Question: I'll keep this short and sweet. I have a table that prints everything I need it to just fine. What I am trying to do is group the data rows under Program 1 together so instead of Program 1 printing, inserting the data, then printing again followed by another set of data, I want it to look like the "Expected Results" table. There are going to be way more than 2 per program, just used that as an example. I have been stuck on this for a while and just cannot seem to figure it out. I also would like to be able to collapse and expand these rows that way not everything is showing

'''
**Expected Result**
+------------+----------------------+-----------+------------+--------------+--------------+
| Program | To | Date | Approved | Notes | Deliverable |
+------------+----------------------+-----------+------------+--------------+--------------+
| Program 1 | example@example.com | 12/23/2018| Yes | Example Notes| MSR |
| | example@example.com | 03/30/2020| Yes | Example Notes| Meeting Mins |
+------------+----------------------+-----------+------------+--------------+--------------+
| Program 2 | example@example.com | 12/23/2018| Yes | Example Notes| MSR |
| | example@example.com | 12/03/2017| Yes | Example Notes| Meeting Mins |
+------------+----------------------+-----------+------------+--------------+--------------+
| Program 3 | example@example.com | 04/17/2020| Yes | Example Notes| MSR |
| | example@example.com | 03/30/2020| No | Example Notes| Meeting Mins |
+------------+----------------------+-----------+------------+--------------+--------------+
'''
Here is my code:
'''
<input type="text" id="myInput" onkeyup="searchTable()" placeholder="Search by Program Name" title="Enter Program Name">
<script src="/Scripts/jquery-3.3.1.min.js"></script>
<script>
var webAppUrl = _spPageContextInfo.webAbsoluteUrl;
function loadData(source, url) {
return fetch(url, { headers: { accept: "application/json; odata=verbose" } }) // make request
.then((r) => {
if (!r.ok) throw new Error("Failed: " + url); // Check for errors
return r.json(); // parse JSON
})
.then((data) => data.d.results) // unwrap to get results array
.then((results) => {
results.forEach((r) => (r.source = source)); // add source to each item
return results;
});
}
window.addEventListener("load", function () {
Promise.all([
loadData("XDeliverables", webAppUrl + "/_api/web/lists/getbytitle('XDeliverables')/items?$select=Program,To,Date,Approved,Notes,Deliverable"),
loadData("YDeliverables", webAppUrl + "/_api/web/lists/getbytitle('YDeliverables')/items?$select=Program,To,Date,Approved,Notes,Deliverable"),
loadData("ZDeliverables", webAppUrl + "/_api/web/lists/getbytitle('ZDeliverables')/items?$select=Program,To,Date,Approved,Notes,Deliverable"),
])
.then(([r1, r2, r3]) => {
const objItems = r1.concat(r2,r3);
console.log(objItems);
var tableContent =
'<table id="deliverablesTable" style="width:100%" border="1 px"><thead><tr><td><strong>Program</strong></td>' +
"<td><strong>To</strong></td>" +
"<td><strong>Date Submitted</strong></td>" +
"<td><strong>Approved</strong></td>" +
"<td><strong>Notes</strong></td>" +
"<td><strong>Deliverable</strong></td>" +
"</tr></thead><tbody>";
for (var i = 0; i < objItems.length; i++) {
tableContent += "<tr>";
tableContent += "<td>" + objItems[i].Program + "</td>";
tableContent += "</tr>";
tableContent += "<tr>";
tableContent += "<td> </td>";
tableContent += "<td>" + objItems[i].To + "</td>";
tableContent += "<td>" + objItems[i].Date + "</td>";
tableContent += "<td>" + objItems[i].Approved + "</td>";
tableContent += "<td>" + objItems[i].Notes + "</td>";
tableContent += "<td>" + objItems[i].Deliverable + "</td>";
tableContent += "</tr>";
}
$("#deliverables").append(tableContent);
})
.catch((err) => {
alert("Error: " + err);
console.error(err);
});
});
'''
Here is the Object Array returned in objItems
'''
{"Notes": "Example Notes", "Approved": "Yes", "Program": "Prorgam 1", "Date": "12/23/2018", "To": "example@example.com", "source": "XDeliverables", "Deliverable": "Monthly Status Report (MSR)"},
{"Notes": "Example Notes", "Approved": "Yes", "Program": "Program 1", "Date": "03/30/2020", "To": "example@example.com", "source": "XDeliverables", "Deliverable": "Meeting Minutes"},
{"Notes": "Example Notes", "Approved": "Yes", "Program": "Program 2", "Date": "12/23/2018", "To": "example@example.com", "source": "YDeliverables", "Deliverable": "Monthly Status Report (MSR)"},
{"Notes": "Example Notes", "Approved": "Yes", "Program": "Program 2", "Date": "12/3/2017", "To": "example@example.com", "source": "YDeliverables", "Deliverable": "Meeting Minutes"},
{"Notes": "Example Notes", "Approved": "No", "Program": "Program 3", "Date": "4/17/2020", "To": "example@example.com", "source": "ZDeliverables", "Deliverable": "Monthly Status Report (MSR)"},
{"Notes": "Example Notes", "Approved": "Yes", "Program": "Program 3", "Date": "12/23/2018", "To": "example@example.com", "source": "ZDeliverables", "Deliverable": "Meeting Minutes"},
'''
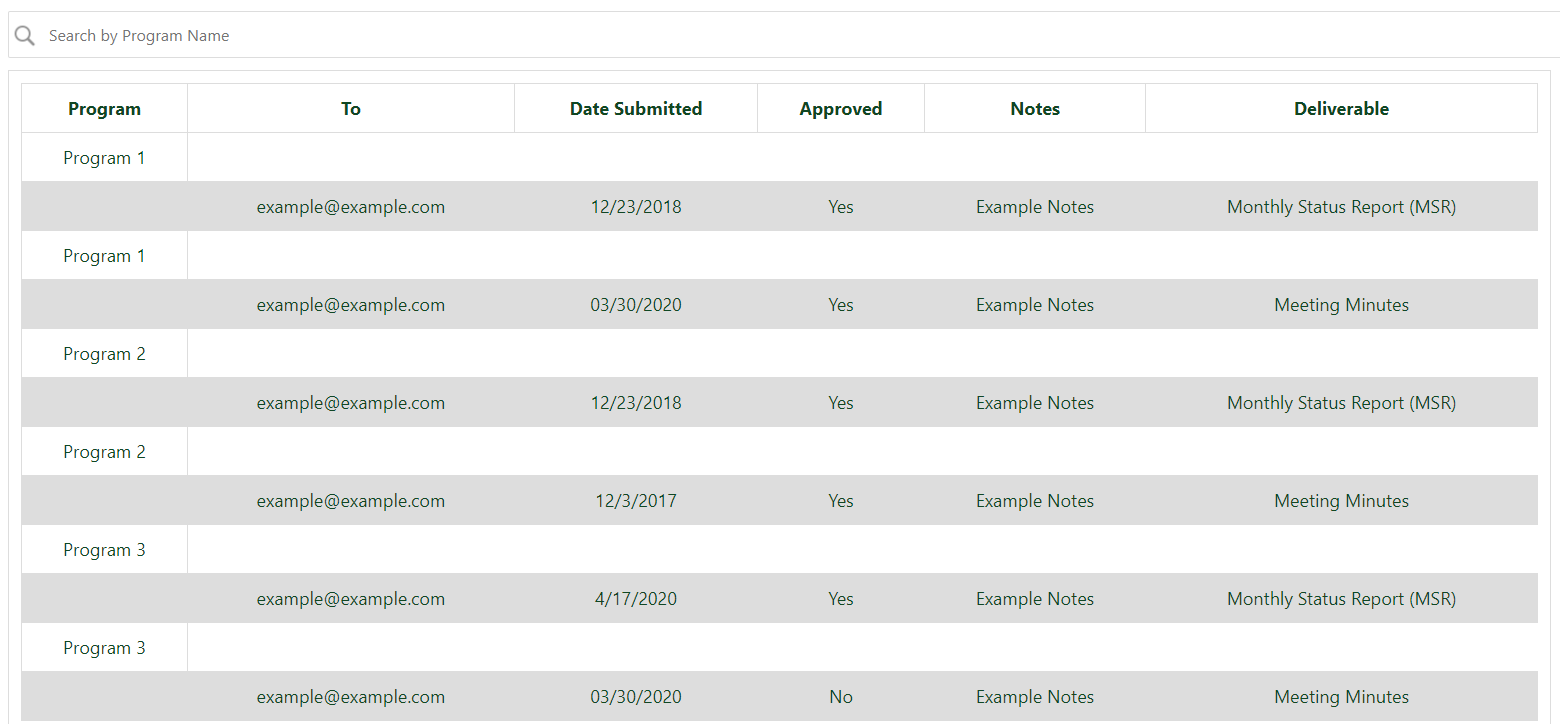
Answer: If think you need to sort and group the array before looping over it.
Here is an example of a way to replace the for loop.
'''
<input type="text" id="myInput" onkeyup="searchTable()" placeholder="Search by Program Name" title="Enter Program Name">
<script src="/Scripts/jquery-3.3.1.min.js"></script>
<script>
var webAppUrl = _spPageContextInfo.webAbsoluteUrl;
function loadData(source, url) {
return fetch(url, { headers: { accept: "application/json; odata=verbose" } }) // make request
.then((r) => {
if (!r.ok) throw new Error("Failed: " + url); // Check for errors
return r.json(); // parse JSON
})
.then((data) => data.d.results) // unwrap to get results array
.then((results) => {
results.forEach((r) => (r.source = source)); // add source to each item
return results;
});
}
window.addEventListener("load", function () {
Promise.all([
loadData("XDeliverables", webAppUrl + "/_api/web/lists/getbytitle('XDeliverables')/items?$select=Program,To,Date,Approved,Notes,Deliverable"),
loadData("YDeliverables", webAppUrl + "/_api/web/lists/getbytitle('YDeliverables')/items?$select=Program,To,Date,Approved,Notes,Deliverable"),
loadData("ZDeliverables", webAppUrl + "/_api/web/lists/getbytitle('ZDeliverables')/items?$select=Program,To,Date,Approved,Notes,Deliverable"),
])
.then(([r1, r2, r3]) => {
const objItems = r1.concat(r2,r3);
console.log(objItems);
var tableContent =
'<table id="deliverablesTable" style="width:100%" border="1 px"><thead><tr><td><strong>Program</strong></td>' +
"<td><strong>To</strong></td>" +
"<td><strong>Date Submitted</strong></td>" +
"<td><strong>Approved</strong></td>" +
"<td><strong>Notes</strong></td>" +
"<td><strong>Deliverable</strong></td>" +
"</tr></thead><tbody>";
var sortedObj = {}
objItems.forEach(item => {
var program = item.Program;
delete(item.Program); //remove this line to keep the program in the item data
if (!sortedObj[program]) {
sortedObj[program] = [];
}
sortedObj[program].push(item);
});
//sort by deliverable
Object.keys(sortedObj).forEach(key => {
sortedObj[key]
.sort((a, b) => {
if (a.Deliverable === b.Deliverable) {
return 0;
}
return a.Deliverable > b.Deliverable ? 1 : -1;
})
});
Object.keys(sortedObj).forEach((key, index) => {
tableContent += "<tr id='parent-" + index + "' class='parent'>";
tableContent += "<td>" + key + "</td>";
tableContent += "</tr>";
sortedObj[key].forEach(obj => {
tableContent += "<tr class='child child-" + index + "'>";
tableContent += "<td> </td>";
tableContent += "<td>" + obj.To + "</td>";
tableContent += "<td>" + obj.Date + "</td>";
tableContent += "<td>" + obj.Approved + "</td>";
tableContent += "<td>" + obj.Notes + "</td>";
tableContent += "<td>" + obj.Deliverable + "</td>";
tableContent += "</tr>";
});
});
$("#deliverables").append(tableContent);
})
.catch((err) => {
alert("Error: " + err);
console.error(err);
});
});**strong text**
'''